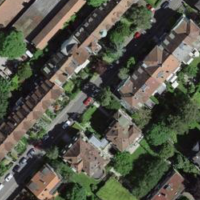
EUNIS habitat code: 54
Species observed at this site:
Mahonia aquifolium
Hesperis matronalis
Ficus carica
Passer domesticus
Chamaecyparis lawsoniana
Salvia pratensis